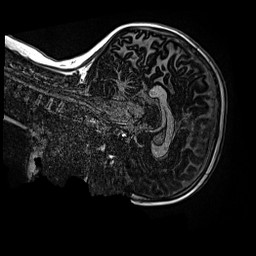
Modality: MP2RAGE
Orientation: sagittal
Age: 11
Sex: female
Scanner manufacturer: siemens
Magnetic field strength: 3 T
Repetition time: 4 s
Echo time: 0.00299 s